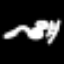
Label: line